Question: I use outlook Redemption dll for creating outlook message template with c# language.
Below is my code:
'''
RedemptionLoader.DllLocation64Bit = Server.MapPath("~/bin/dlls/Redemption64.dll");
RedemptionLoader.DllLocation32Bit = Server.MapPath("~/bin/dlls/Redemption.dll");
Interop.Redemption.RDOSession session = RedemptionLoader.new_RDOSession();
var msg = session.GetMessageFromMsgFile(templatePath);
msg.Subject = String.Format("Report");
String ImageString = Server.MapPath("~\FolderName") + "\" + ImageName;
RDOAttachment Attach = msg.Attachments.Add(ImageString);
Attach.ContentID = "image1";
String htb = "<html><head><title>The Title</title></head><body><h1>This is some text</h1>Image 1<br /><img src=cid:image1><br /></body></html>";
msg.HTMLBody = htb;
msg.Save();
msg.SaveAs(newPath);
'''
Everything work and image is saved to new location. But when i check that message template, i could not see Image anywhere. instead of image it gives me error.

Instead of embedded image , I tried just to attach this file. But when I open file I didn't see any attachment. I check Total Attachments with OutlookSpy, It shows me 0 attachment. Does my code wrong for attachment?
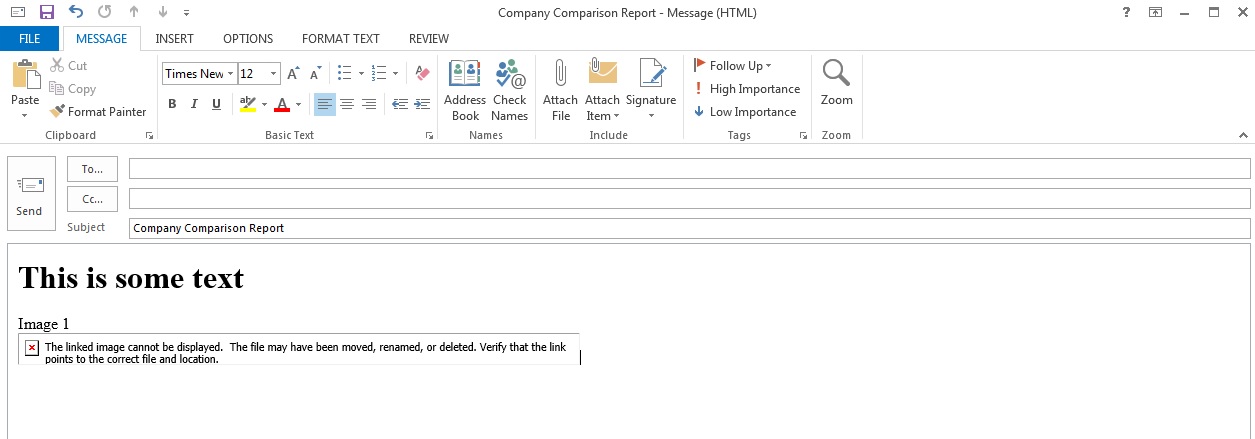
Answer: I found solution for this. I need to call session two time. First time to save attachment to my template file and than again to create new instance of it. Below is my code:
'''
RedemptionLoader.DllLocation64Bit = Server.MapPath("~/bin/dlls/Redemption64.dll");
RedemptionLoader.DllLocation32Bit = Server.MapPath("~/bin/dlls/Redemption.dll");
Interop.Redemption.RDOSession session1 = RedemptionLoader.new_RDOSession();
var msg1 = session1.GetMessageFromMsgFile(templatePath);
msg1.Subject = String.Format("Report");
String ImageString = Server.MapPath("~\FolderName") + "\" + ImageName;
RDOAttachment Attach = msg1.Attachments.Add(ImageString);
Attach.ContentID = "image1";
String htb = "<html><head><title>The Title</title></head><body><h1>This is some text</h1>Image 1<br /><img src=cid:image1><br /></body></html>";
msg1.HTMLBody = htb;
msg1.Save();
Interop.Redemption.RDOSession session = RedemptionLoader.new_RDOSession();
var msg = session.GetMessageFromMsgFile(templatePath);
msg.SaveAs(newPath);
'''
This works for me.